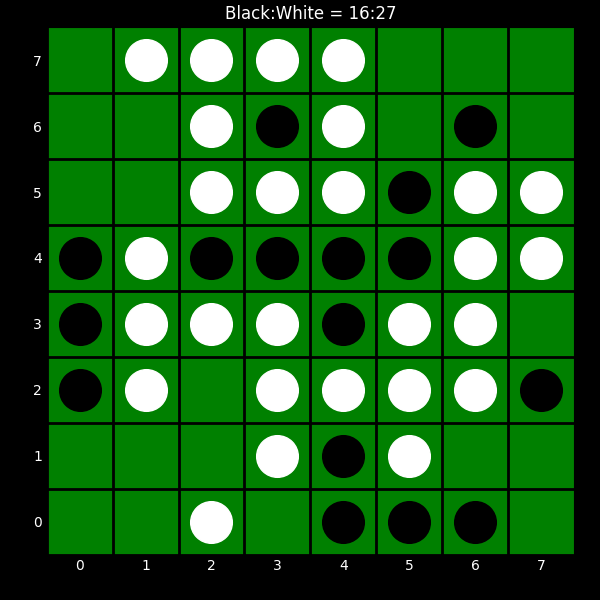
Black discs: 16
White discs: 27